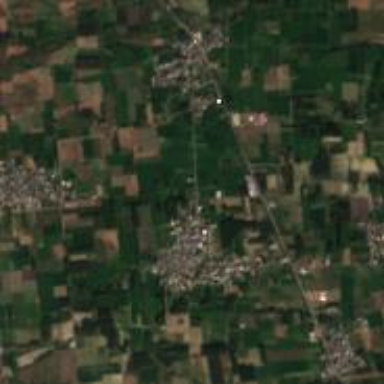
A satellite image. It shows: Village area.